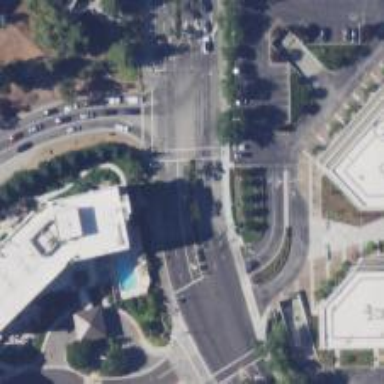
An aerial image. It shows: Solid stop line on the road.